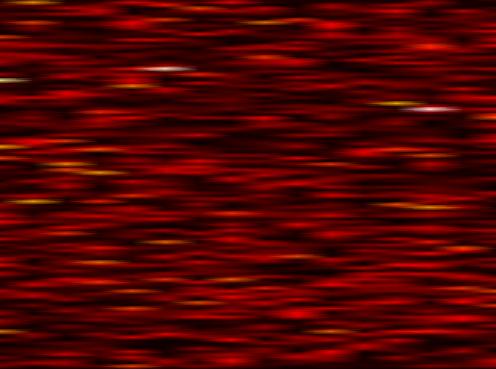
Label: UFMC